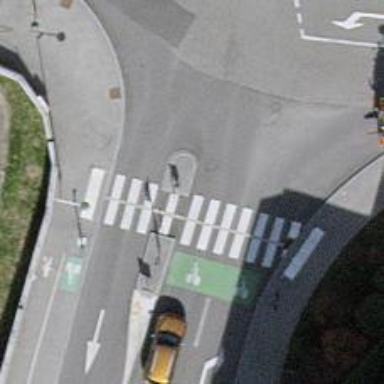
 there are traffic signals and zebra crossing."